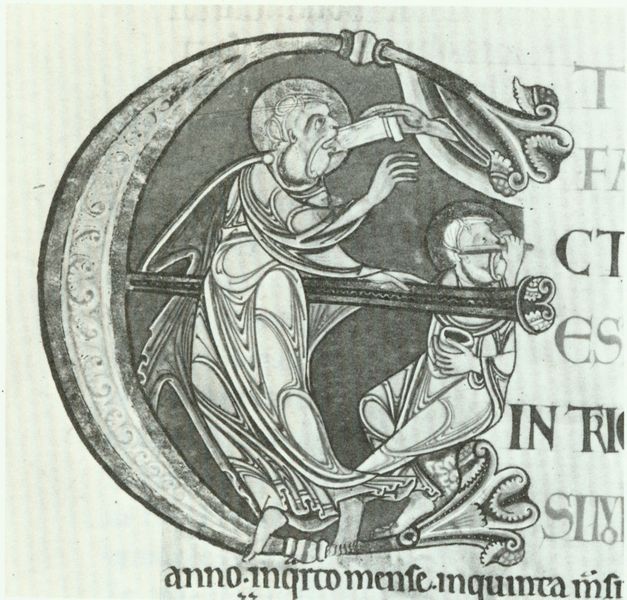
Titel: Die Lambeth Bibel
Standort: Herstellungsort: Canterbury, St. Augustines (EU - GB)
Institution: London, Lambeth Palace Library
Schlagwörter: männer, blüte, initiale, prophet, latein